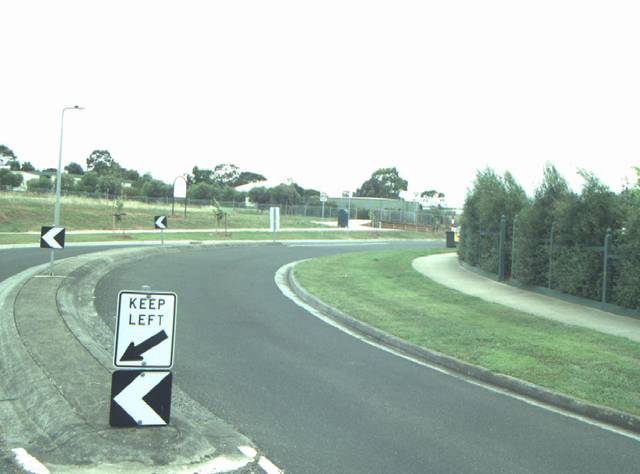
Region: Australia
Coordinates: -38.185, 144.462